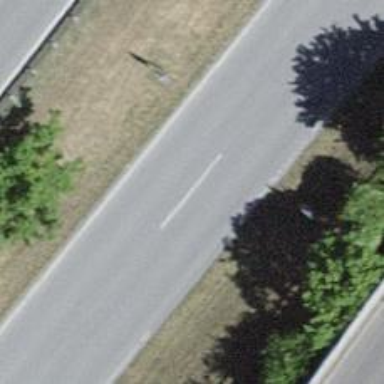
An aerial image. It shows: Asphalt road designated as trunk highway.